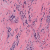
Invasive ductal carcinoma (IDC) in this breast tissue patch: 1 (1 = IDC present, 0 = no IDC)